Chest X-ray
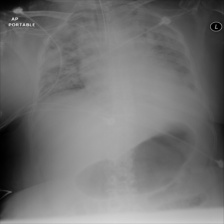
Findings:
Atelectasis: negative
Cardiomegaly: negative
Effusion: negative
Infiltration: positive
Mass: negative
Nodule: negative
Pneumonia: negative
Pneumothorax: negative
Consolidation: positive
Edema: negative
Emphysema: negative
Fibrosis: negative
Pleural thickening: negative
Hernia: negative